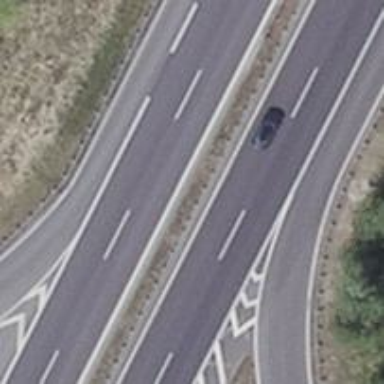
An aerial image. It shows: Asphalt motorway.